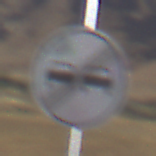
Verkehrszeichen: EndeUeberholverbot
Umgebung: Outdoor, Nature
Tageszeit: MorningAfternoon
Wetter: PartlyCloudy
Licht: Natural
Jahreszeit: NotSpecified
Kontrast: HighContrast